Question: Is there any way to draw lines in CGContext which connected with each other with 45 degree angle, like this picture shows:
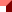
Answer: I don't think there is a simple way to do it. If there were, it would be one of the options you could pass to <URL>, but it only supports Butt, Round, and Square.
What you would need to do is write a function that takes two end points, a direction (so you know which side to make smaller), and a color. Use this info to draw a filled-in trapezoid.